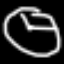
Label: clock